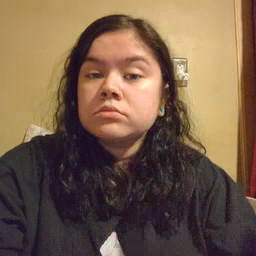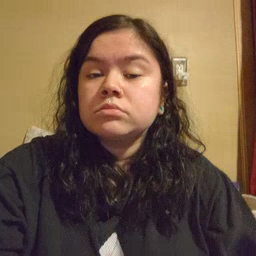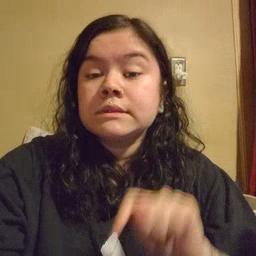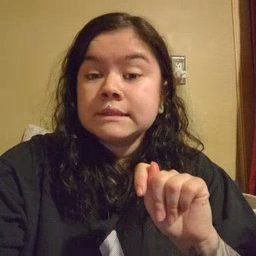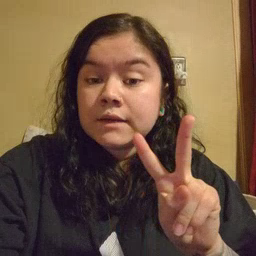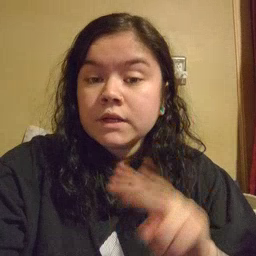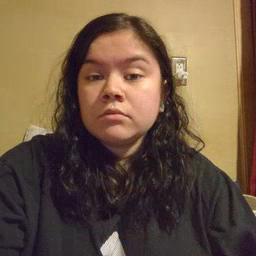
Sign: TV